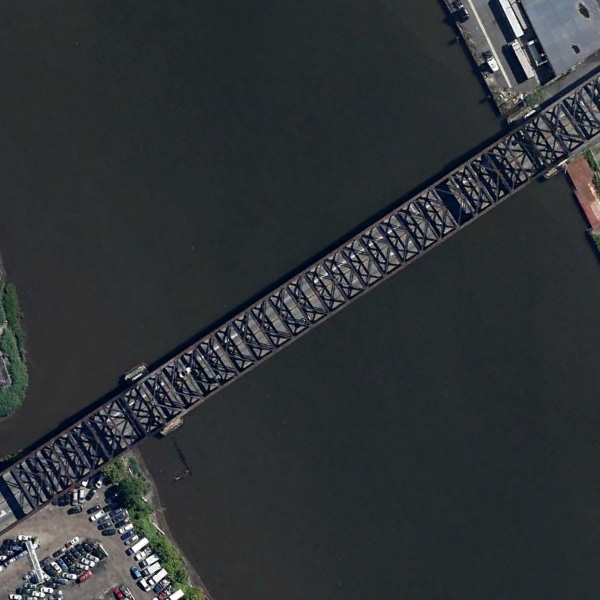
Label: Bridge